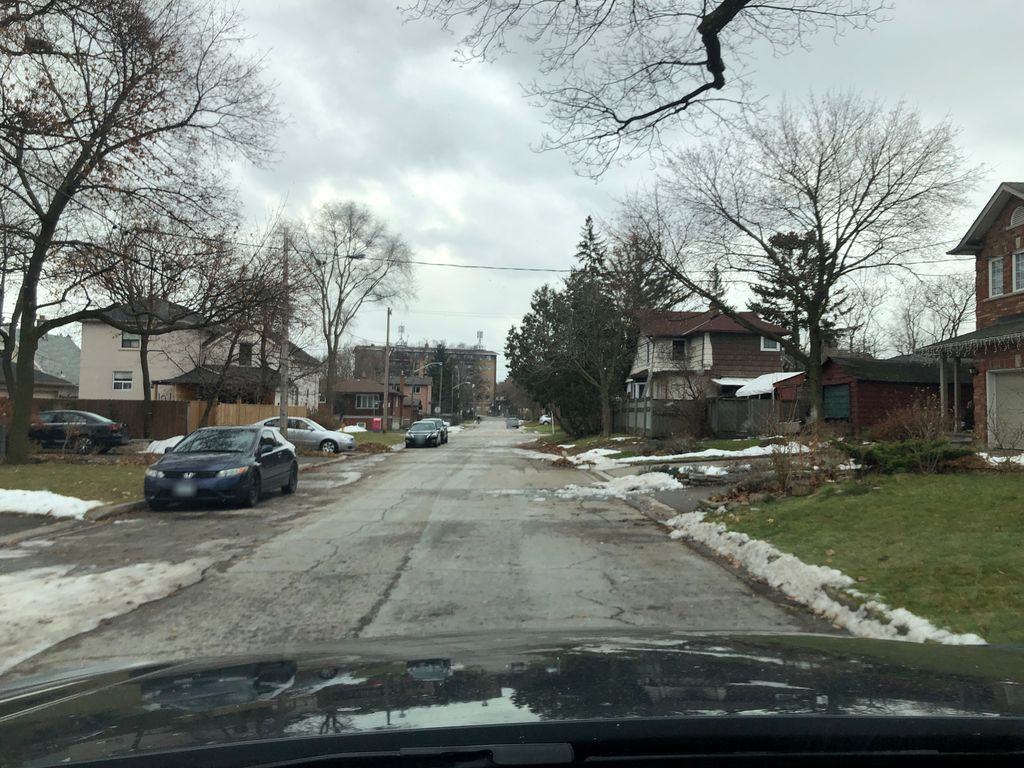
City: toronto